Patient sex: M
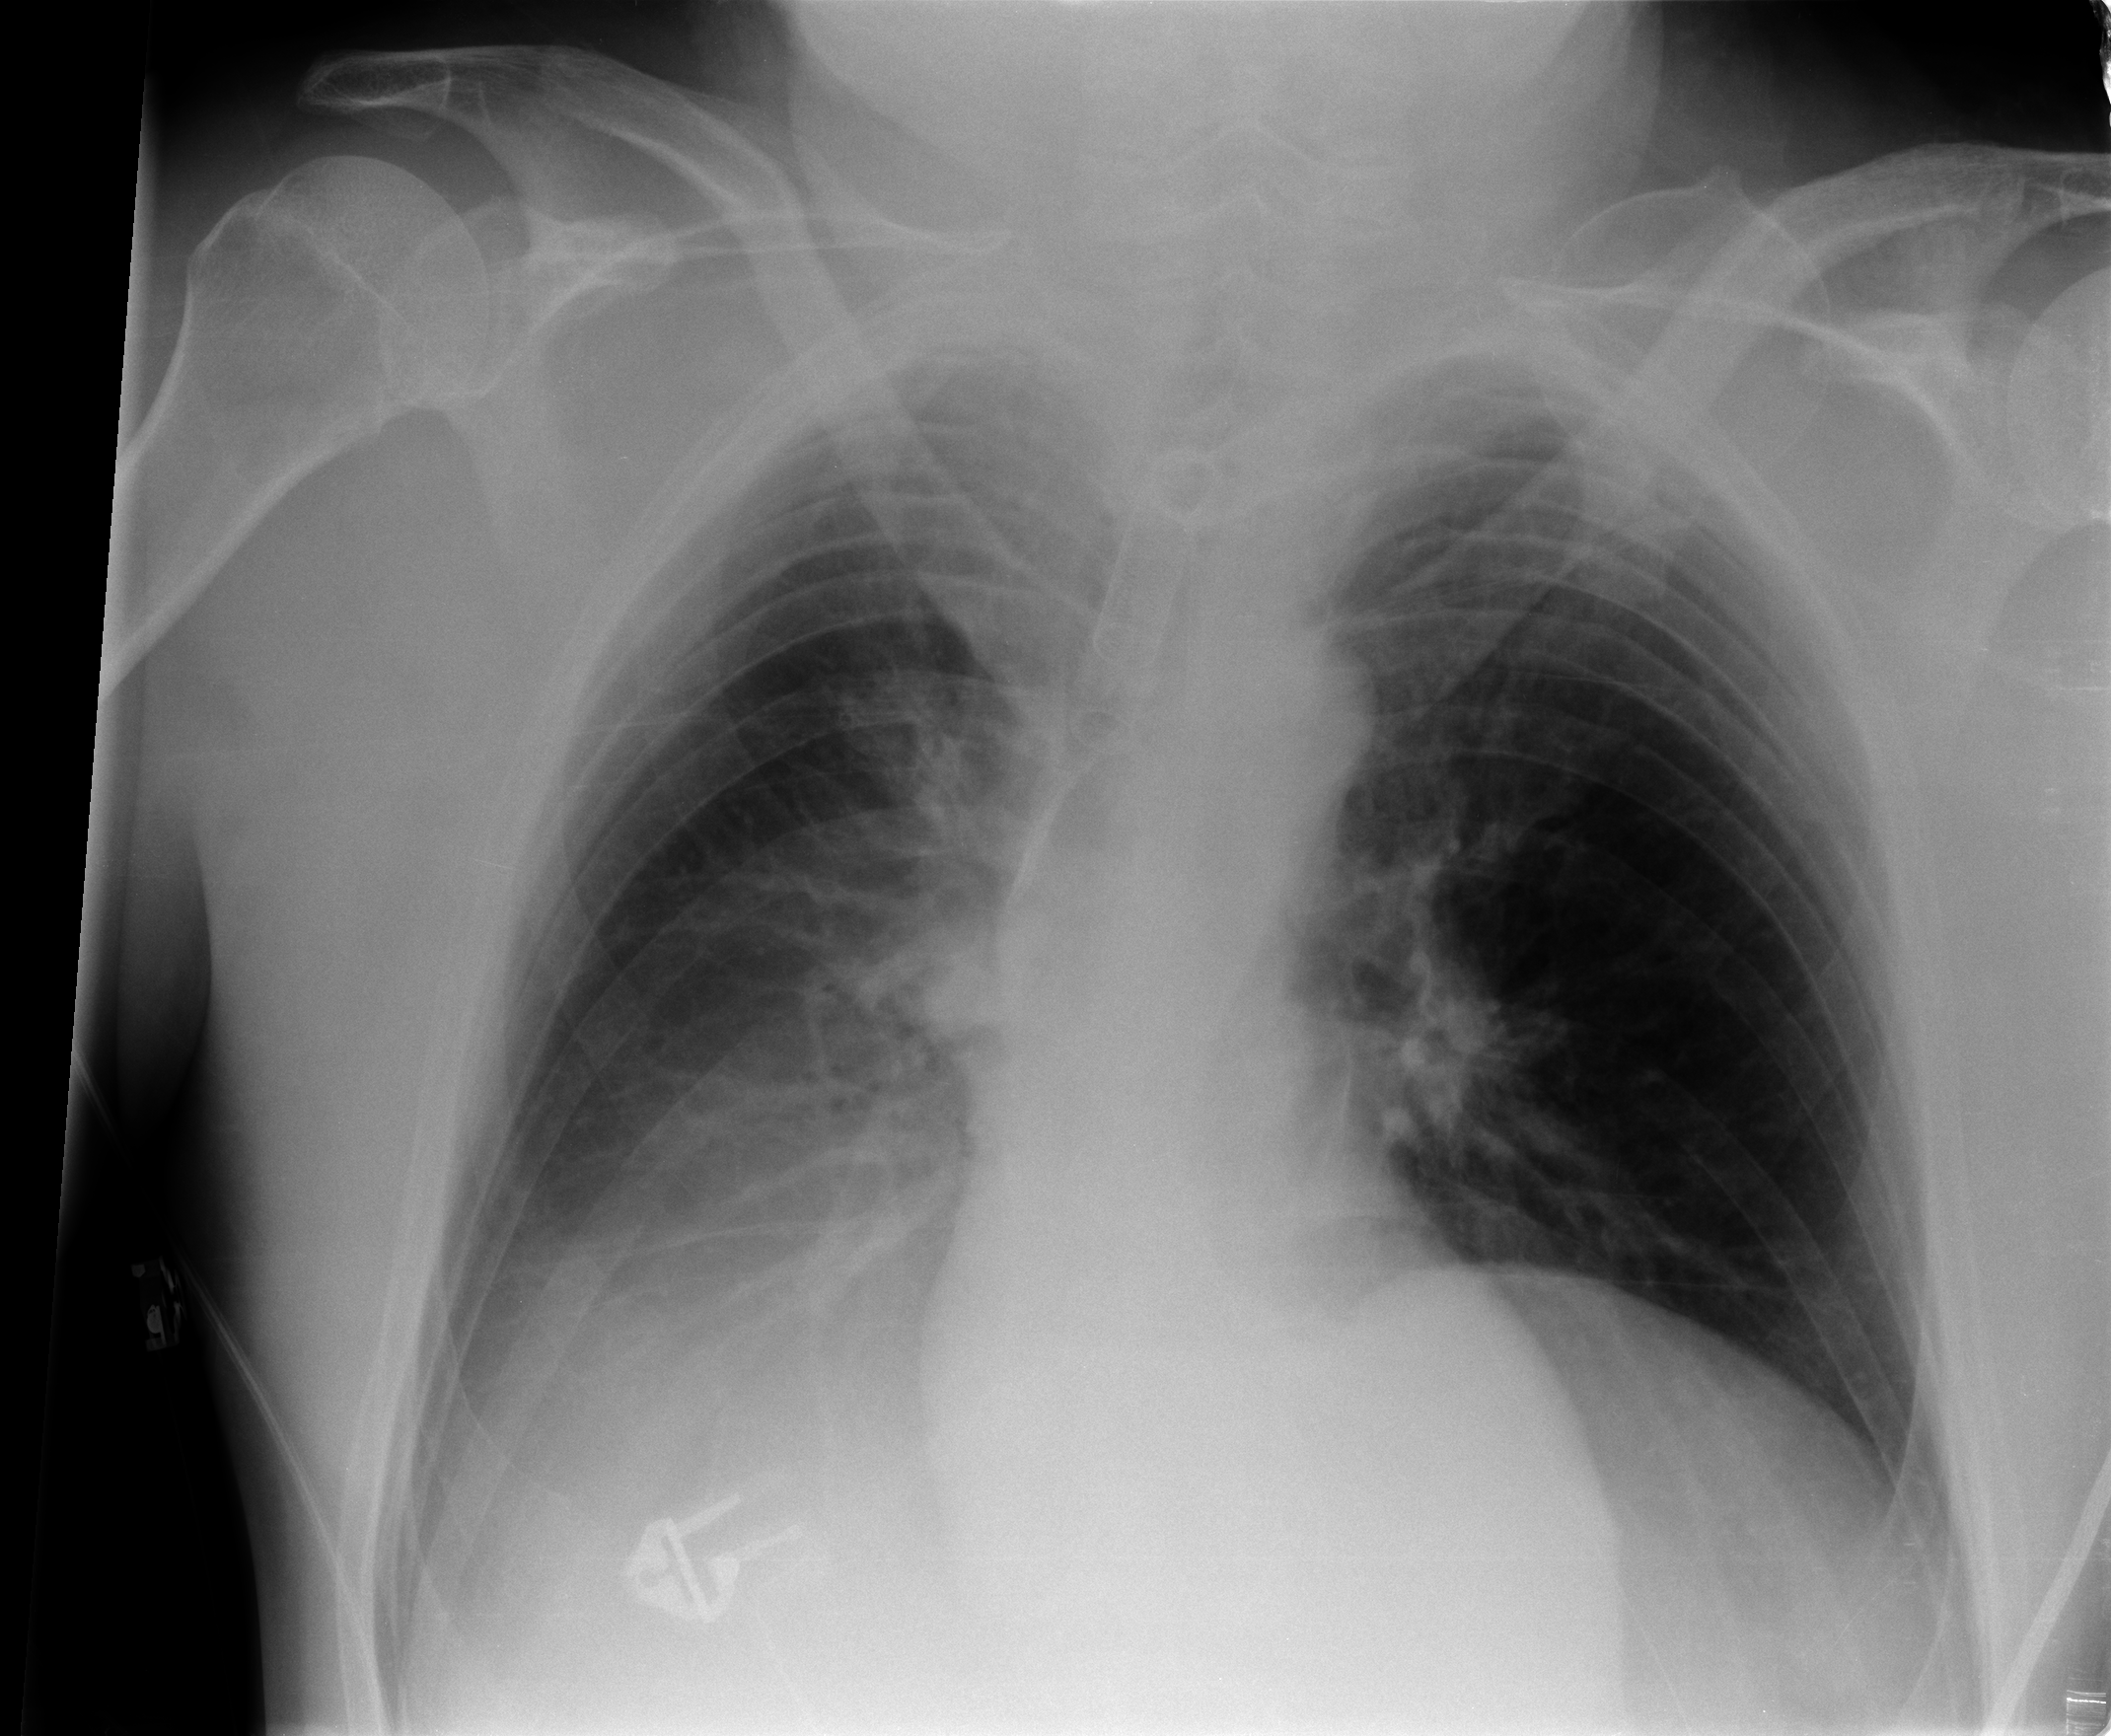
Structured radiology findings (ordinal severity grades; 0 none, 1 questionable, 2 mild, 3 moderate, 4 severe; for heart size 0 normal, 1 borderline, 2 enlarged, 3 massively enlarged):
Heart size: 0
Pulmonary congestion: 0
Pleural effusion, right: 2
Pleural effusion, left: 0
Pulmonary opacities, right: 2
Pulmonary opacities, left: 0
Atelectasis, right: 2
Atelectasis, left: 0